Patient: sex F, age 54
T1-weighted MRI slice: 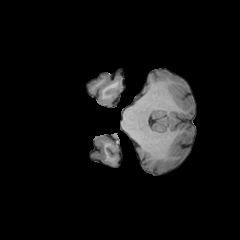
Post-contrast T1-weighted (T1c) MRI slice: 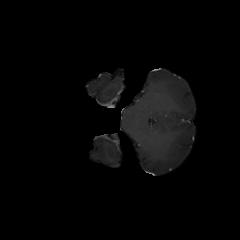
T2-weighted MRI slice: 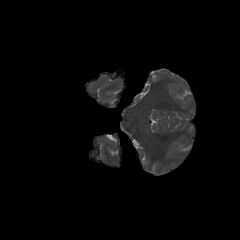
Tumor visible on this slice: no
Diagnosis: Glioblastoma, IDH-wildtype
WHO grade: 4